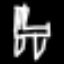
Label: chair